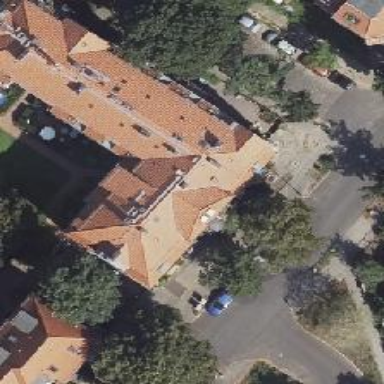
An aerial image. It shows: Kindergarten.